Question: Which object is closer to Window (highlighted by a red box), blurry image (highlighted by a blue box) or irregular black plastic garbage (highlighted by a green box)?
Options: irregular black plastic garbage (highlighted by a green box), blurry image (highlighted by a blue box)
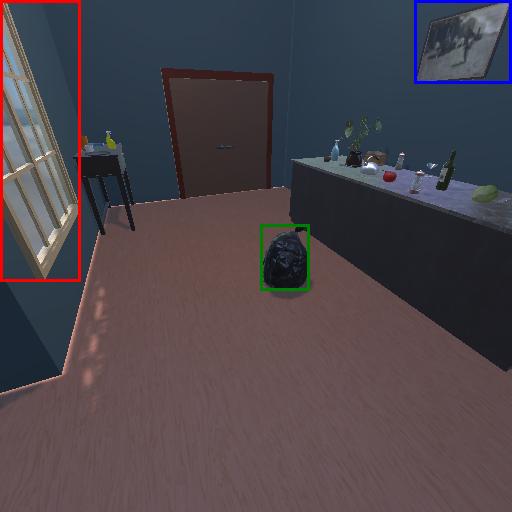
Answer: irregular black plastic garbage (highlighted by a green box)